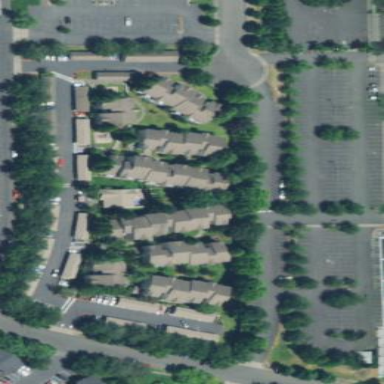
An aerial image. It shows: Residential area with apartments.